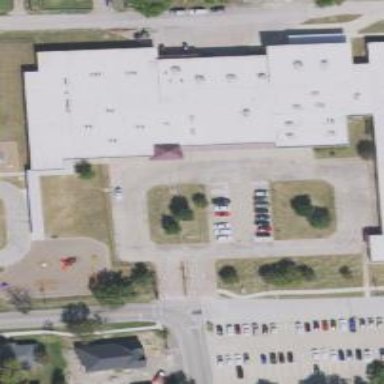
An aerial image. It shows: School building.